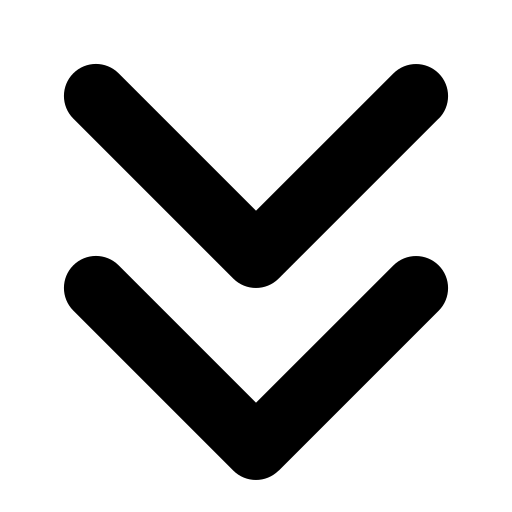
Tags: icon, FontAwesome, fa-icon, solid, angles, down